Field crop: tomato
Growth stage: 1
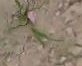
Species: cyperus